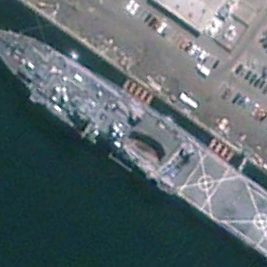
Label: combat